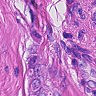
Metastatic tissue present: yes